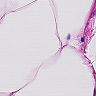
Metastatic tissue present: no